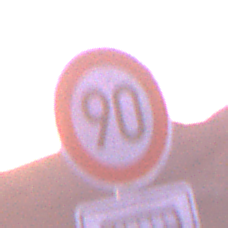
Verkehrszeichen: Geschwindigkeit90
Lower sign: HinweisDurchSinnbild13
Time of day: Dawn
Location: Outdoor (Nature)
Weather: PartlyCloudy
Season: NotSpecified
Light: Natural